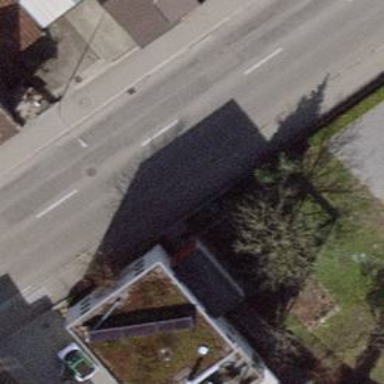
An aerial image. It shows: Building.